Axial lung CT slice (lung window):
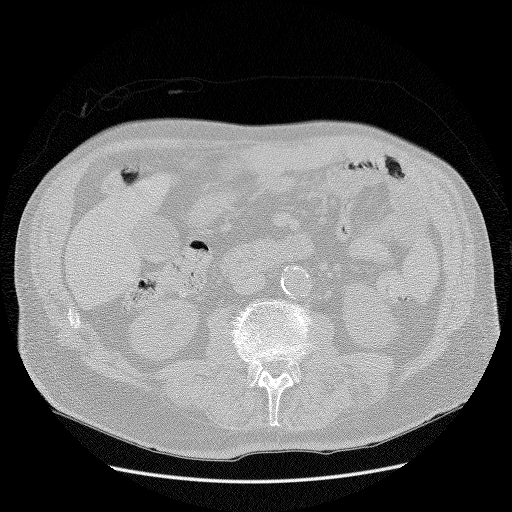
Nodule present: no